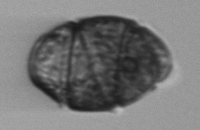
Label: Margalefidinium